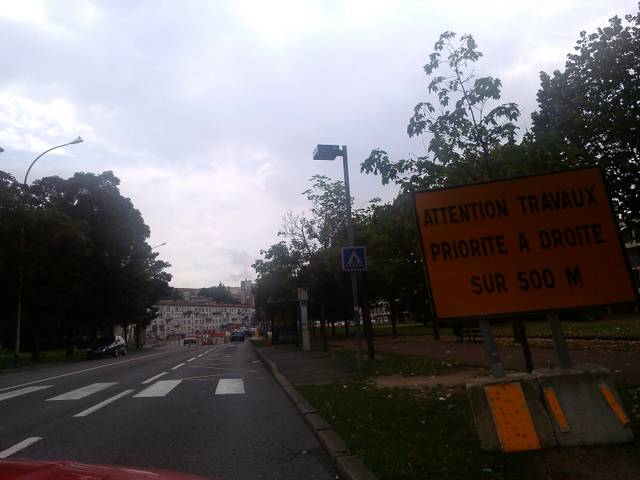
Region: France
Coordinates: 45.655, 0.1685